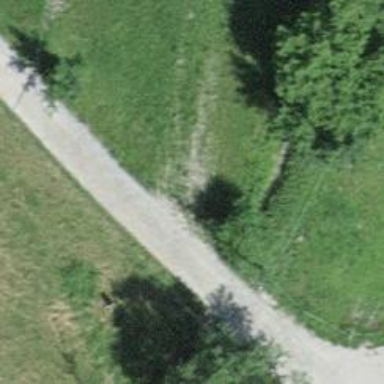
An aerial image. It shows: Track bridge with compacted grade2 surface.